Field crop: maize
Growth stage: 2
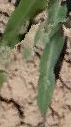
Species: maize